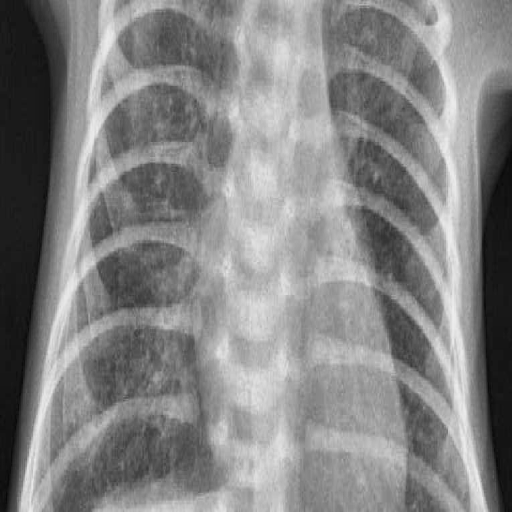
Finding: PNEUMONIA